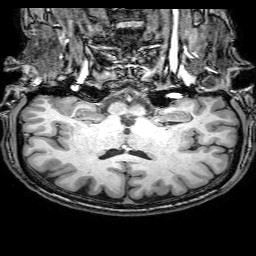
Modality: T1w
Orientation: sagittal
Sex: male
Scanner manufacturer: philips
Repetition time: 0.008215 s
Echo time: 0.00376 s